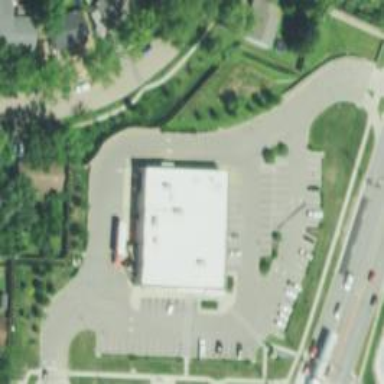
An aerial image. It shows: Retail area.